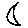
Label: moon